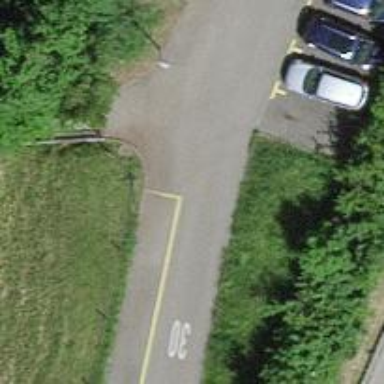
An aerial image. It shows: Road serving as parking aisle.